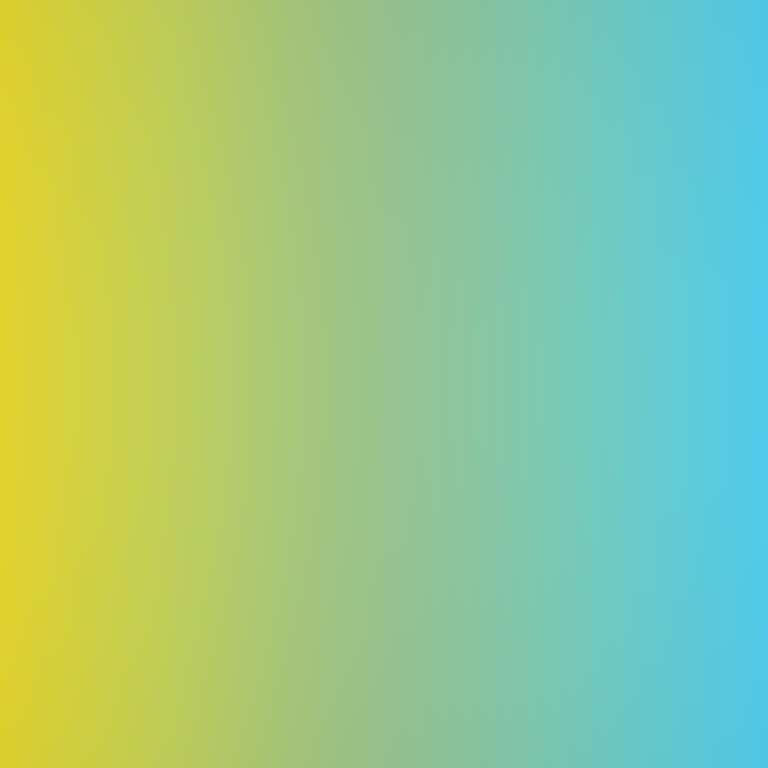
Abstract light effect, smooth gradient from yellow to cyan, calm atmosphere, soft blend, no room, no furniture, no objects.